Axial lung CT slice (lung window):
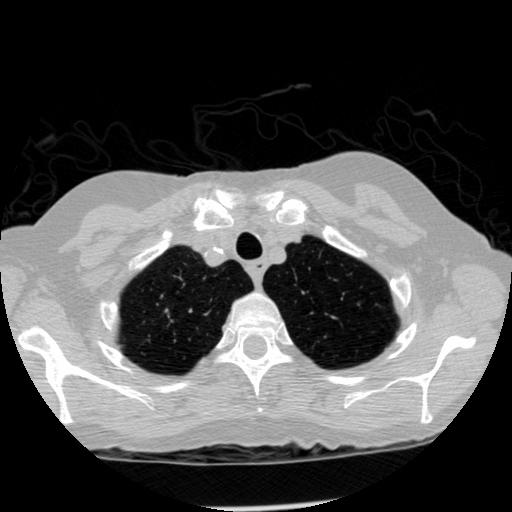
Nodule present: no